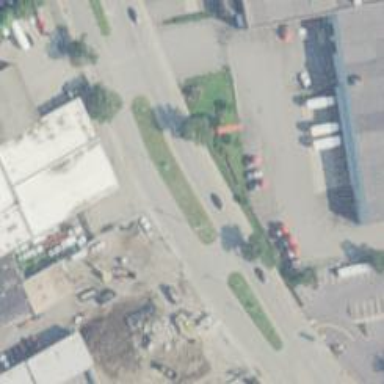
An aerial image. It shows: Secondary link road with asphalt surface.